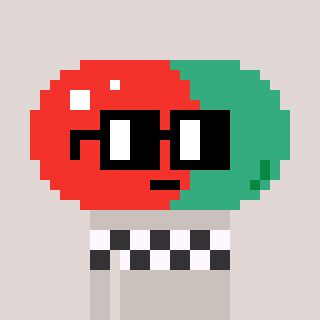
a pixel art character with square black glasses, a pill-shaped head and a foggrey-colored body on a warm background